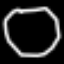
Label: octagon